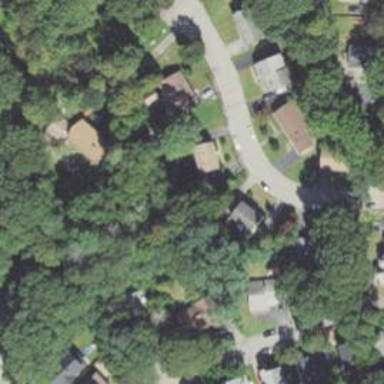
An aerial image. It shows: Residential driveway serving as service road.